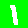
Digit: 1